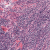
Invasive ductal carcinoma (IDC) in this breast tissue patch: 1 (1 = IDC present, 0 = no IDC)